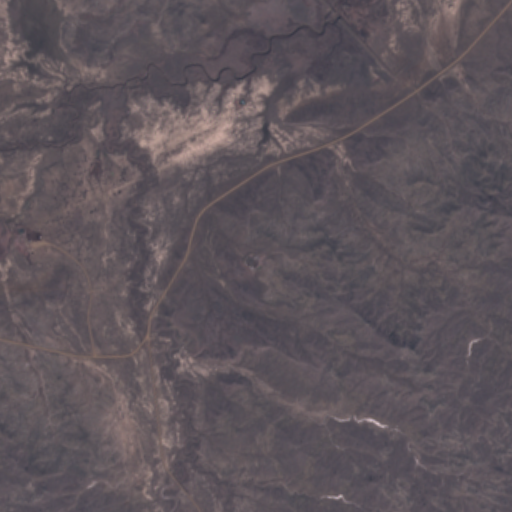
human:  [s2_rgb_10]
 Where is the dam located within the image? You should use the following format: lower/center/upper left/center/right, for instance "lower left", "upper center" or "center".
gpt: The dam is located in the upper right of the image.
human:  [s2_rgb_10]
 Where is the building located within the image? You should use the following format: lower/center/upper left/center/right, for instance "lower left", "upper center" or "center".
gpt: The building is located in the center left of the image.
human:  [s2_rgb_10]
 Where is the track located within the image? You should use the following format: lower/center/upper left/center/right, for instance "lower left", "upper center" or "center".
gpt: There is no track in the image.